Aerial crown-view tile of a tropical tree (Barro Colorado Island, Panama), acquired 20250915:
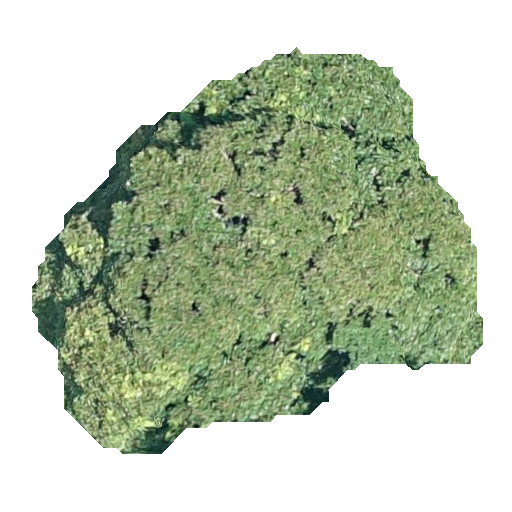
Species: Dipteryx oleifera
GBIF accepted scientific name: Dipteryx oleifera
Crown area: 177.073 m²